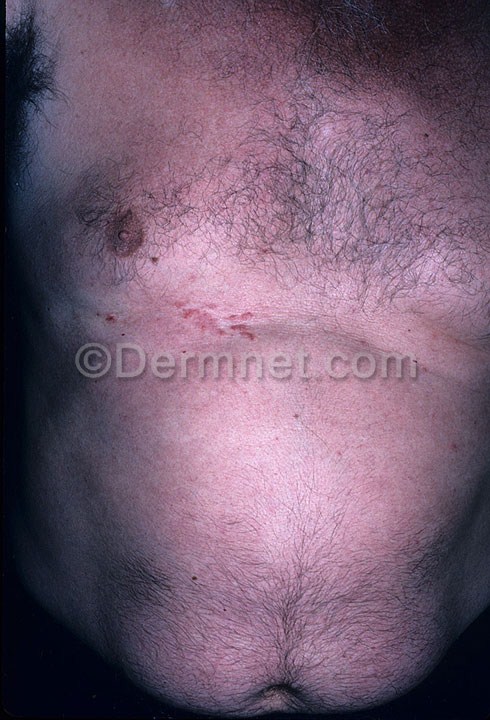
Disease: Bullous Disease Photos